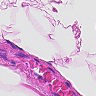
Metastatic tissue present: no